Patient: sex M, age 37
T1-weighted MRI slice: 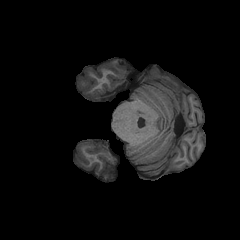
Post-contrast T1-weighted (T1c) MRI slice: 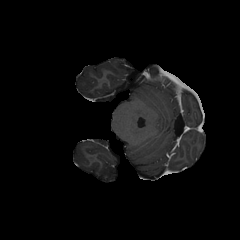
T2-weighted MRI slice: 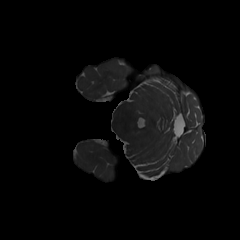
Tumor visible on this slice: no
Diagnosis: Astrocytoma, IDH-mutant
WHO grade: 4